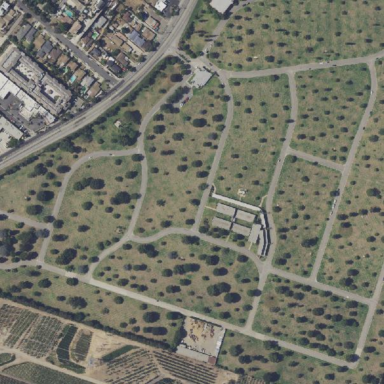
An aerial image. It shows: Cemetery.